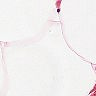
Metastatic tissue present: no